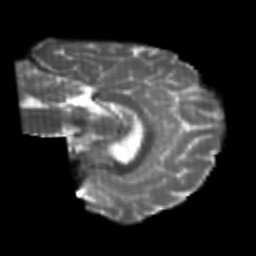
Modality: T2w
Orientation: sagittal
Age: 25
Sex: female
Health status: healthy
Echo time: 0.074 s